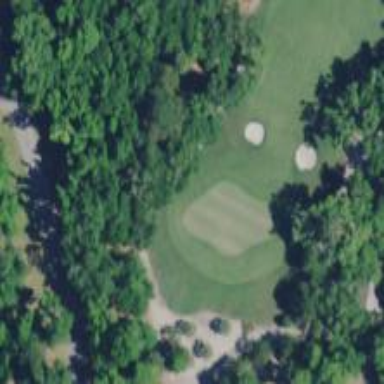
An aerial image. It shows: View of golf hole.